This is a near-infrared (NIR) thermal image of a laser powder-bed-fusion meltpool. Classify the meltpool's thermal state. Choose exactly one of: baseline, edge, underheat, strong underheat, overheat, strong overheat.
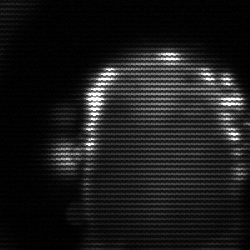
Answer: baseline